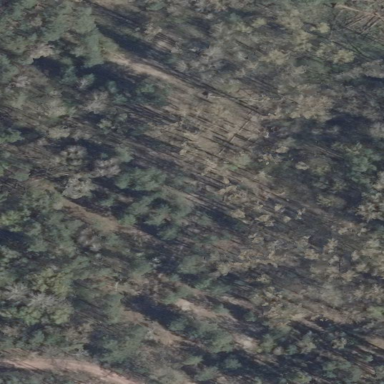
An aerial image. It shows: Forest area with gravel resource.